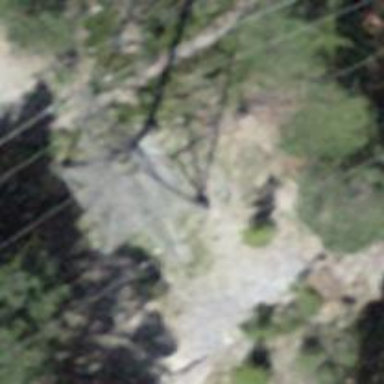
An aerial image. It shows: Power tower.